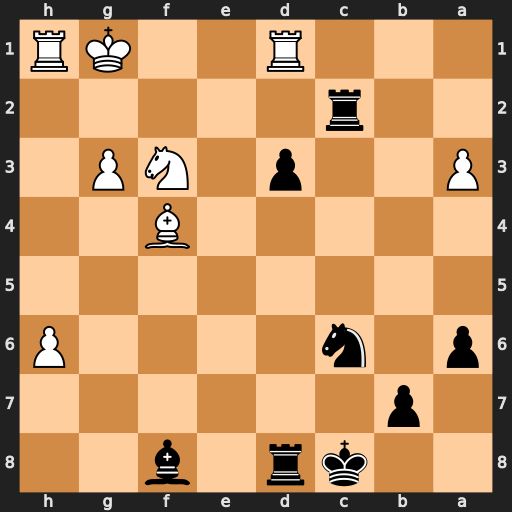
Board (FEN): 2kr1b2/1p6/p1n4P/8/5B2/P2p1NP1/2r5/3R2KR
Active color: b
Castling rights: -
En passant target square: -
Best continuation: Bc5+ Kf1 Rf2+